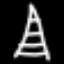
Label: The Eiffel Tower